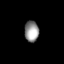
Tissue: skin
Cell type: Epithelial cells
Senescence score: 0.2712
Nuclear area (px): 295
Mean DAPI intensity: 146.139